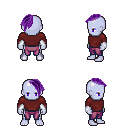
a pixel art fantasy rpg character, male body template, dark elf, purple skin, maroon long-sleeve shirt, magenta pants, purple long mohawk hairstyle, white cloth bracers, four views (front, back, left, right), 2x2 character sprite sheet, small pixel art, hard edges, no anti-aliasing